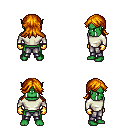
a pixel art fantasy rpg character, male body template, orc, green skin, white long-sleeve shirt, metal pants, dark blonde loose hair, gold gloves, four views (front, back, left, right), 2x2 character sprite sheet, small pixel art, hard edges, no anti-aliasing